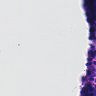
Metastatic tissue present: no